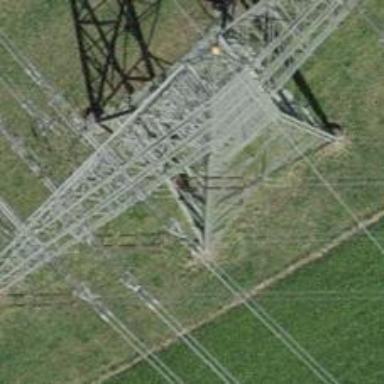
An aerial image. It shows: Power line with quad double wires.